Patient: sex M, age 60
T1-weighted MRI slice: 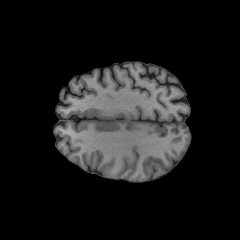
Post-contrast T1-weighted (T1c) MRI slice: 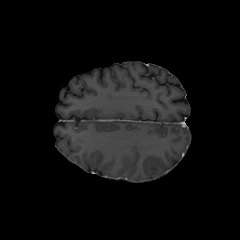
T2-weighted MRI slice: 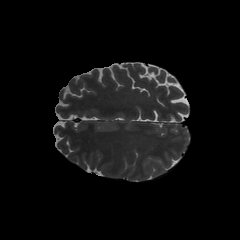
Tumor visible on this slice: no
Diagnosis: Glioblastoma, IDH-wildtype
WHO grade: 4